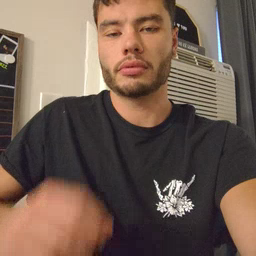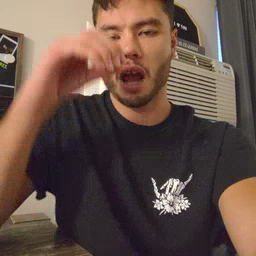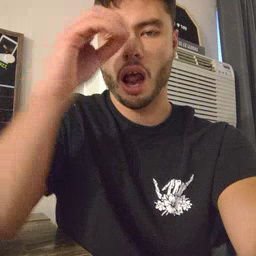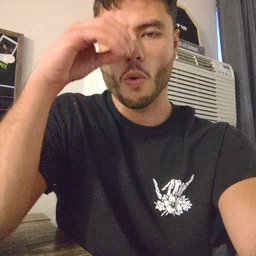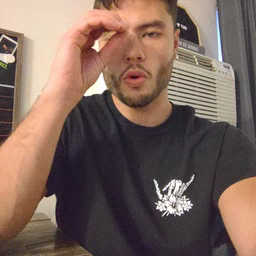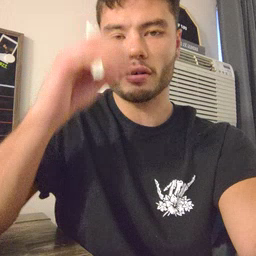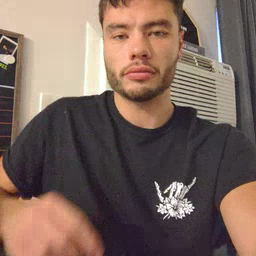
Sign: owl